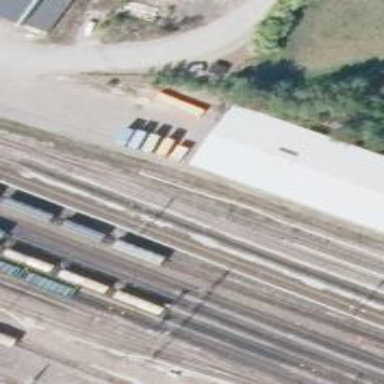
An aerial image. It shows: Rail spur service.